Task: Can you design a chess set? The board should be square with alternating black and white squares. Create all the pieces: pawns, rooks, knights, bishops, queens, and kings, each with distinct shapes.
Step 3639:
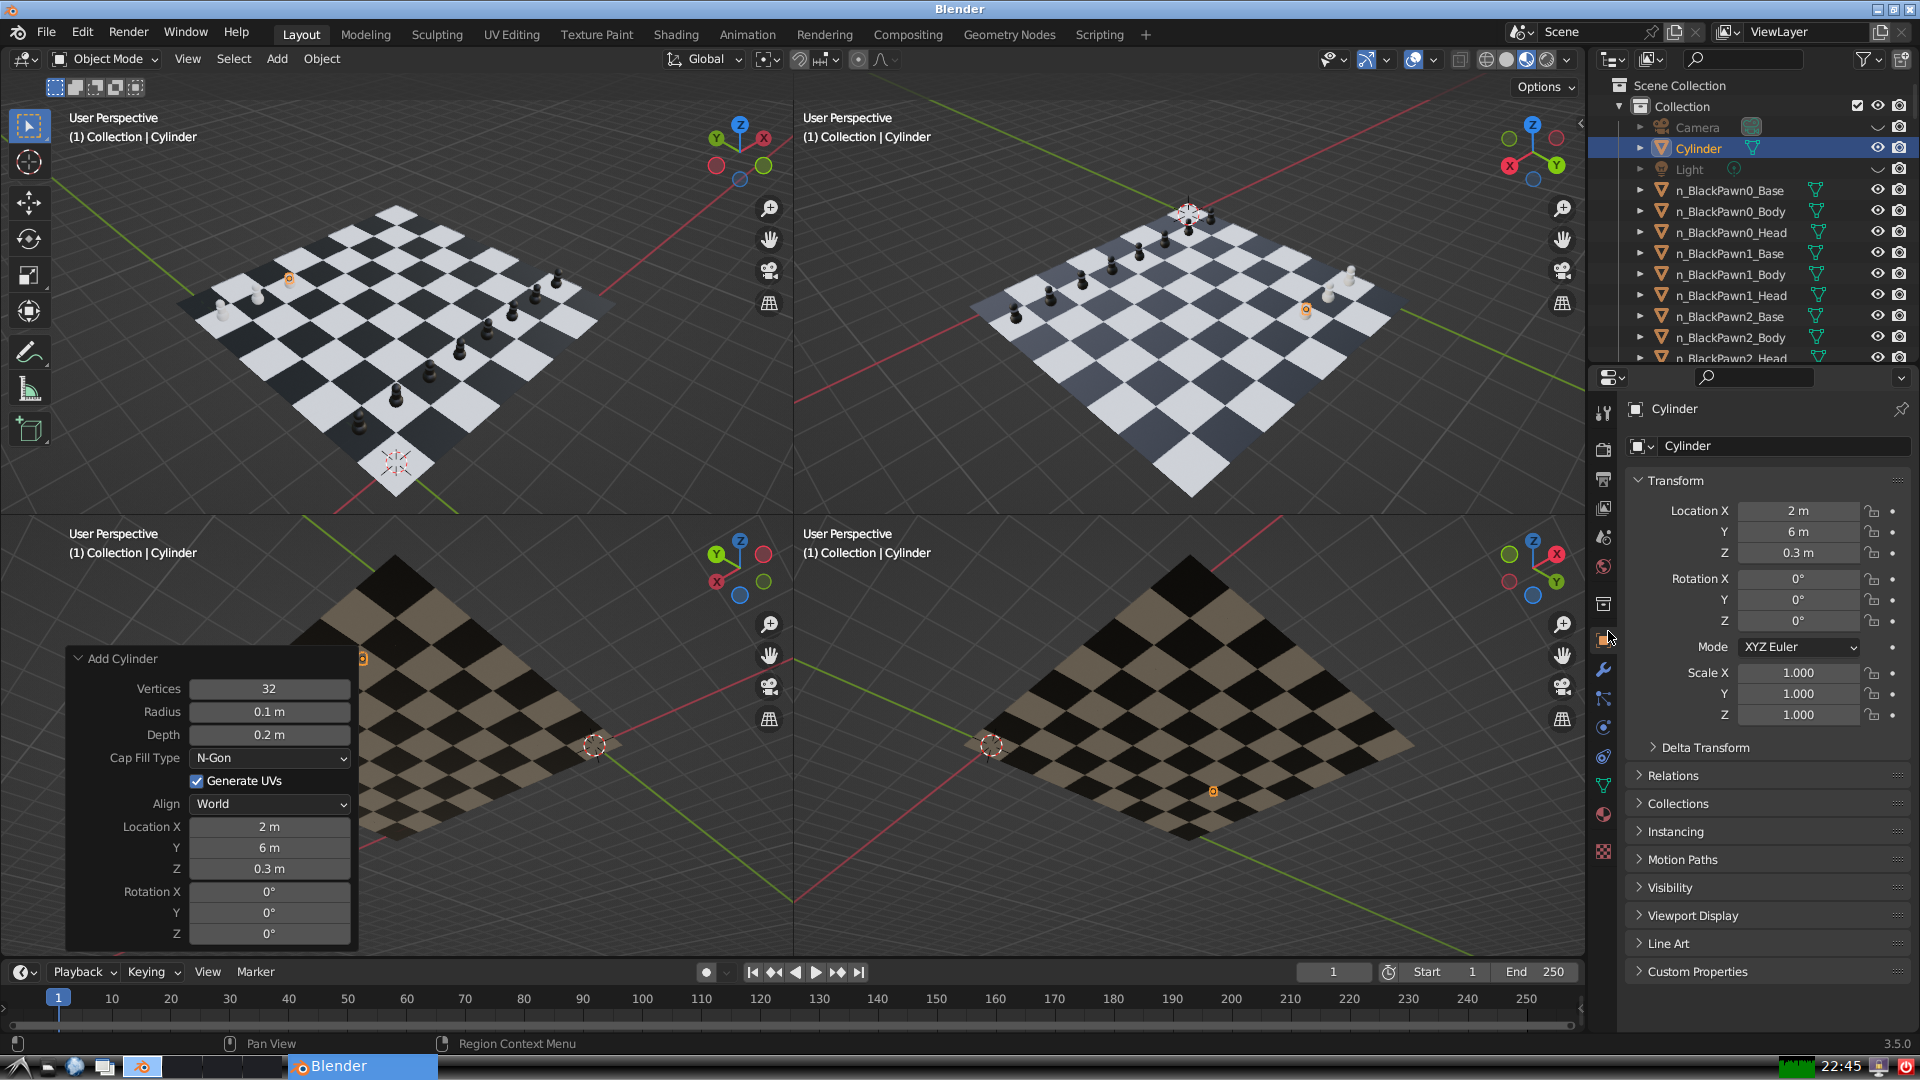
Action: {"mouse_move": [1732, 445]}